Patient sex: M
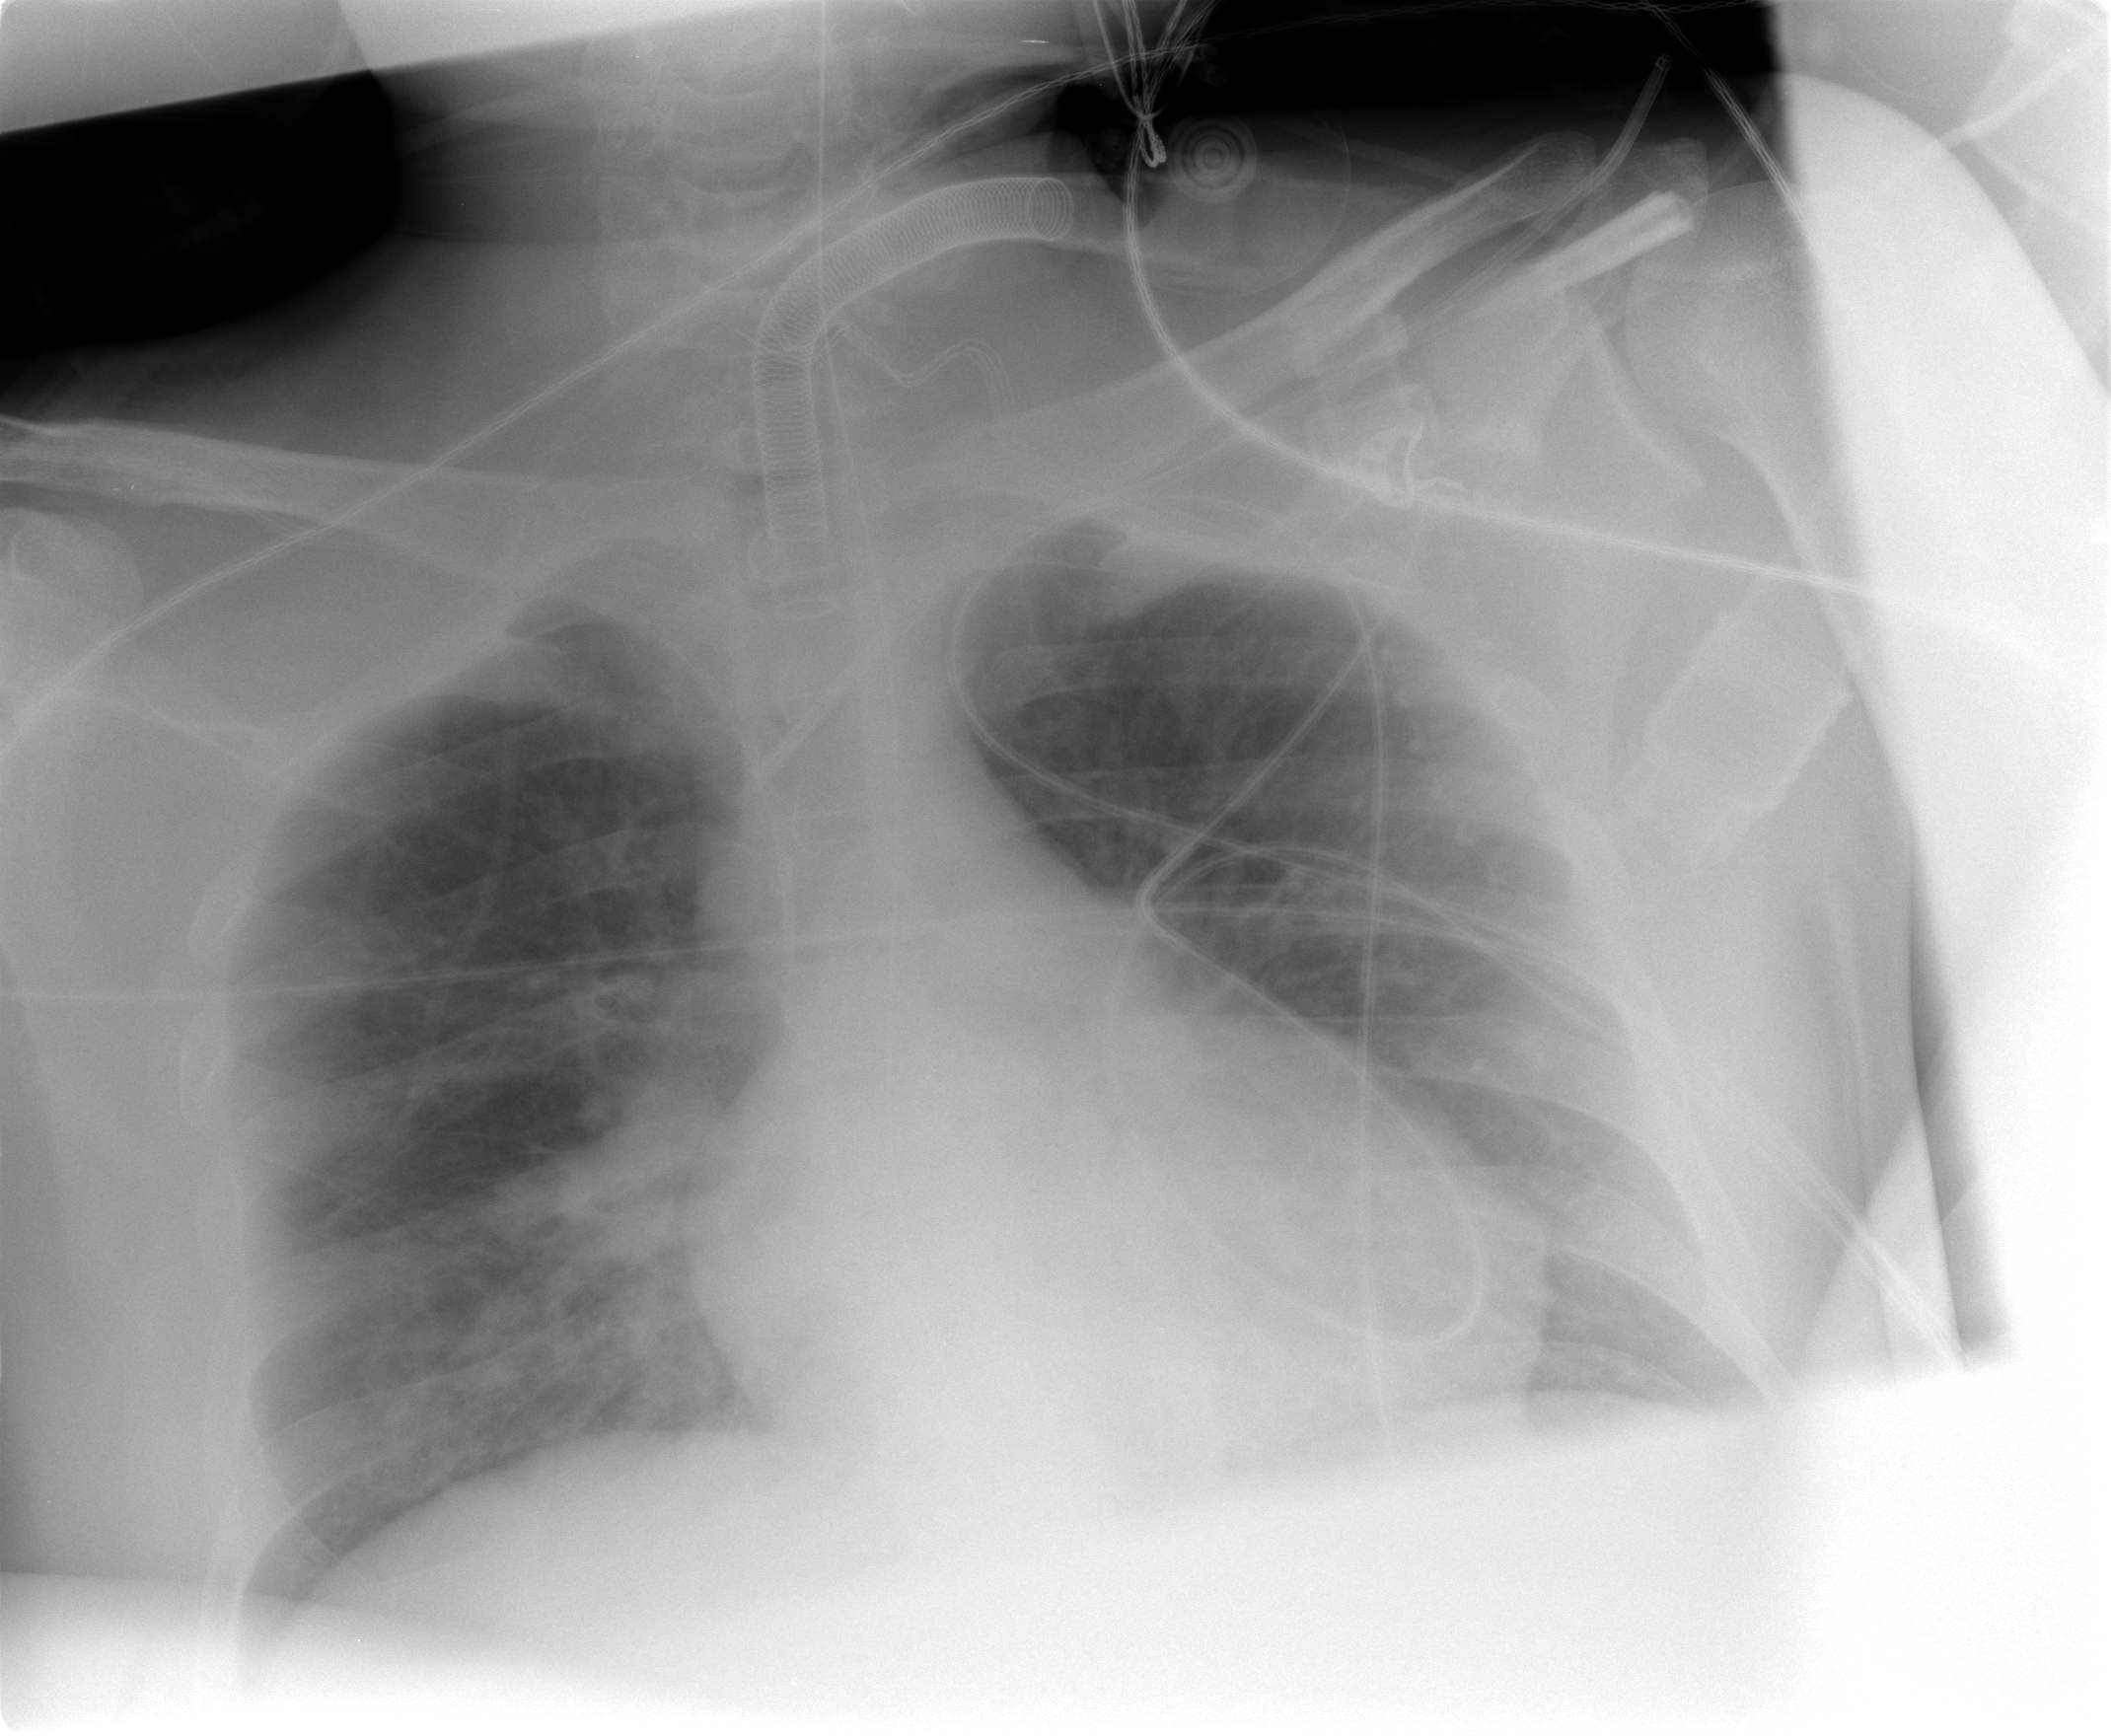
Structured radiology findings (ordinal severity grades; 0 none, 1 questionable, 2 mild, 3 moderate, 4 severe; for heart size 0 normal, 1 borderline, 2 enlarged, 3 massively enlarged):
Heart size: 1
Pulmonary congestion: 2
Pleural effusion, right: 0
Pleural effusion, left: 1
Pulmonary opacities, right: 2
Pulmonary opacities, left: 0
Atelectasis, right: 2
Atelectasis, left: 2